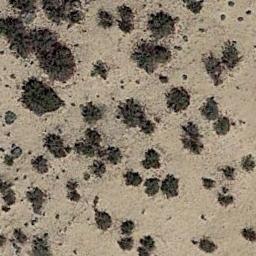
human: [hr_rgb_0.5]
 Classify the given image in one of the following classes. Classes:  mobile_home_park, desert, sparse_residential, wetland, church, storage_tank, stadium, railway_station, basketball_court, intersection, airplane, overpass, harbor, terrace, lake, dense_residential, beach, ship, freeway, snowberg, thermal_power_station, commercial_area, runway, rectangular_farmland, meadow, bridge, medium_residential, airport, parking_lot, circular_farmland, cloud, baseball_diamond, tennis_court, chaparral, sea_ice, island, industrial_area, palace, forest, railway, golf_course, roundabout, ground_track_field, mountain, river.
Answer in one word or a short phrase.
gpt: chaparral